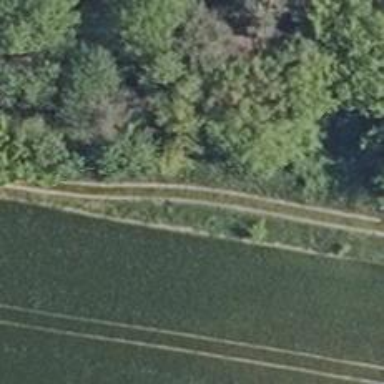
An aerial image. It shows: Track with ground surface of grade3.